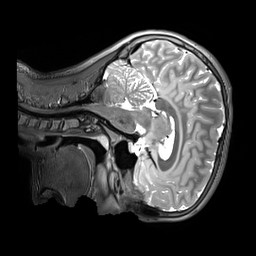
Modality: T2w
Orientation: sagittal
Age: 13
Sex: male
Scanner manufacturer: siemens
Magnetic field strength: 3 T
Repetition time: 3.2 s
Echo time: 0.408 s